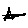
Label: star